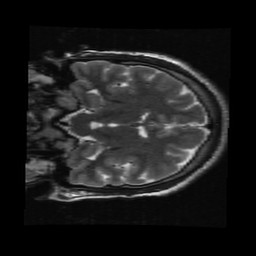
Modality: T2w
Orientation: coronal
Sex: male
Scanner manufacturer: ge
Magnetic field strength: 3 T
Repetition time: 5 s
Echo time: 0.1012 s